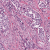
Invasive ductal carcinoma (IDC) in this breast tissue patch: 1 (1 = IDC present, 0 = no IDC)